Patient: sex F, age 74
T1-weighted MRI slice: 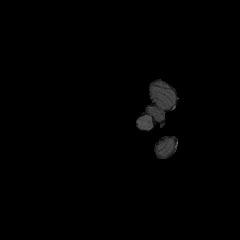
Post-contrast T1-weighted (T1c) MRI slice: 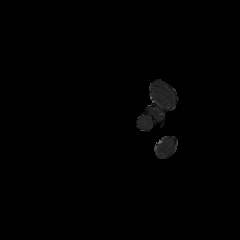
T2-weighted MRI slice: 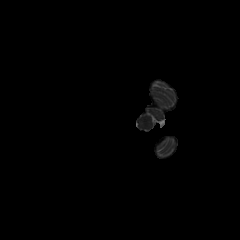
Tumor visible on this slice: no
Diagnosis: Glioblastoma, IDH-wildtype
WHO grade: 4